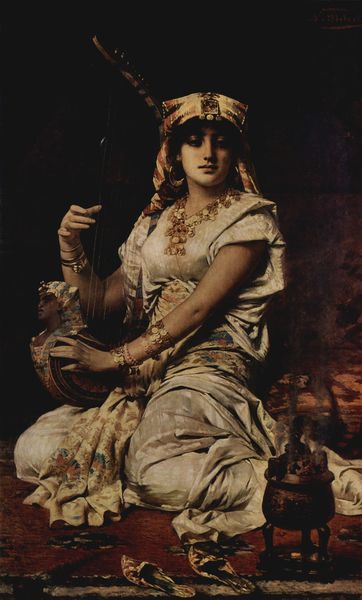
Titel: Almée
Künstler: Nathanael Sichel
Standort: Sankt Petersburg
Institution: Eremitage
Schlagwörter: dunkel, feder, gemälde, kopf, schatten, umhang, weiß, mädchen, sitzen, braun, finger, frau, hut, kleid, mund, ohrring, schmuck, schwarz, ölbild, blick, dame, gürtel, rot, schal, tuch, beige, haube, malerei, teppich, arm, arme, falten, gesicht, salome, hals, hände, instrument, portrait, porträt, öl, rauch, gewand, gold, haare, tücher, gewänder, ohrringe, musik, musiker, kontrast, lippen, seide, traurig, ofen, kopfbedeckung, schuhe, kette, ölgemälde, dampf, hands, hat, lamp, oil, red, white, black, carpet, dark, dress, face, female, grey, hair, interieur, lady, nose, painting, robe, salon, seated, sitting, woman, spielen, kopftuch, musikinstrument, musizieren, rug, brown, pot, tee, sandalen, faltenwurf, halskette, foto, gefäss, orient, orientalisch, ketten, photo, saite, arabisch, armband, armbänder, armreif, armreifen, harem, konkubine, pantoffel, feather, goldschmuck, smoke, classic, harp, skin, kniend, feuerbach, weihrauch, girl, head, costume, eyes, teekanne, laute, saiten, saiteninstrument, night, teppisch, harfe, orientalismus, indien, kleopatra, kopfschmuck, odaliske, turban, shadow, leier, chin, fabric, mouth, realism, scarf, silk, woamn, köcher, birds, romantic, arabien, türkei, dreifuß, necklace, musikerin, pantoffeln, zelt, kessel, bauchbinde, sphinx, ägyptisch, ägypten, grazil, stövchen, lantern, arms, bangle, bracelet, music, wasserpfeife, renaissance, art, beauty, nineteenth century, protrait, pants, shiny, shoes, musician, schue, zitter, eye, earring, earrings, gypsy, river bank, fingers, slippers, orientalin, händer, beautiful, lips, play, coal, shade, canvas, kniet, cheek, playing, aladin, rauchgefäss, sari, inder, okulele, pharao, räuchergefäss, arab, exotic, indian, oriental, orientalism, bow, grazie, faltten, ruffles, egyptian, prostitute, india, turkey, leg, guitar, slave, lute, jewelry, earing, queen, egypt, brazier, censor, gems, incense, kettle, khitara, seated female, sitar, tirkey, tuban, turkish, sense, feser, white dress, string, dämpfe, sultan, pharaoh, broen, strings, headdress, headress, strum, l, ost, lyre, pharoah, arabian, jewels, sphynx, citer, musci, paiting, censier, cleopatra, priestess, arp, jewellery, headpiece, middle east, portriat, femine, feminine, egpytian, musical, slipper, 1920s, jewlery, mandoln, hookah, musi, manierism, couve, tiziano, clasic, manierismn, manierim, perfume, rality, citar, stove, hairpiece, kohe, painiting, snse, egzotic, egiptian, mur, bracelets, ottoman, beatiful, exoticism, strumming, sandle, hareem, moroccan, sauten, instument, hot coal, scitar, eygptian, myr, myra, armlet, shita, sita, sitha, necelace, pharroh, ejypt, headwear, insense, indisch